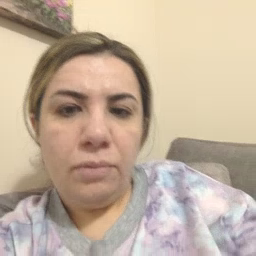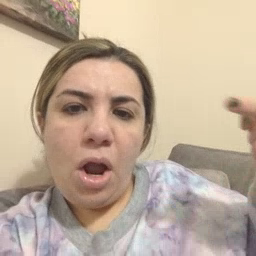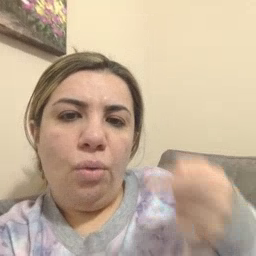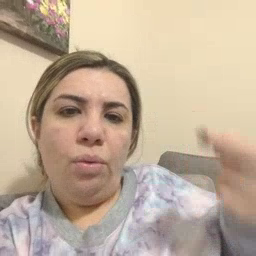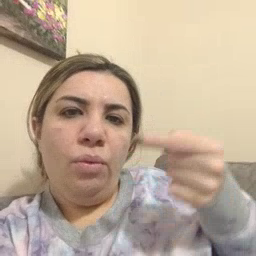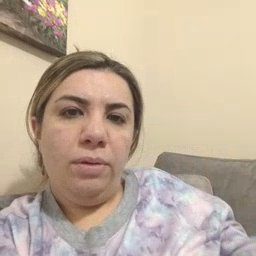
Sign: owie